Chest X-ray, AP view. Patient: 67 years old, sex M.
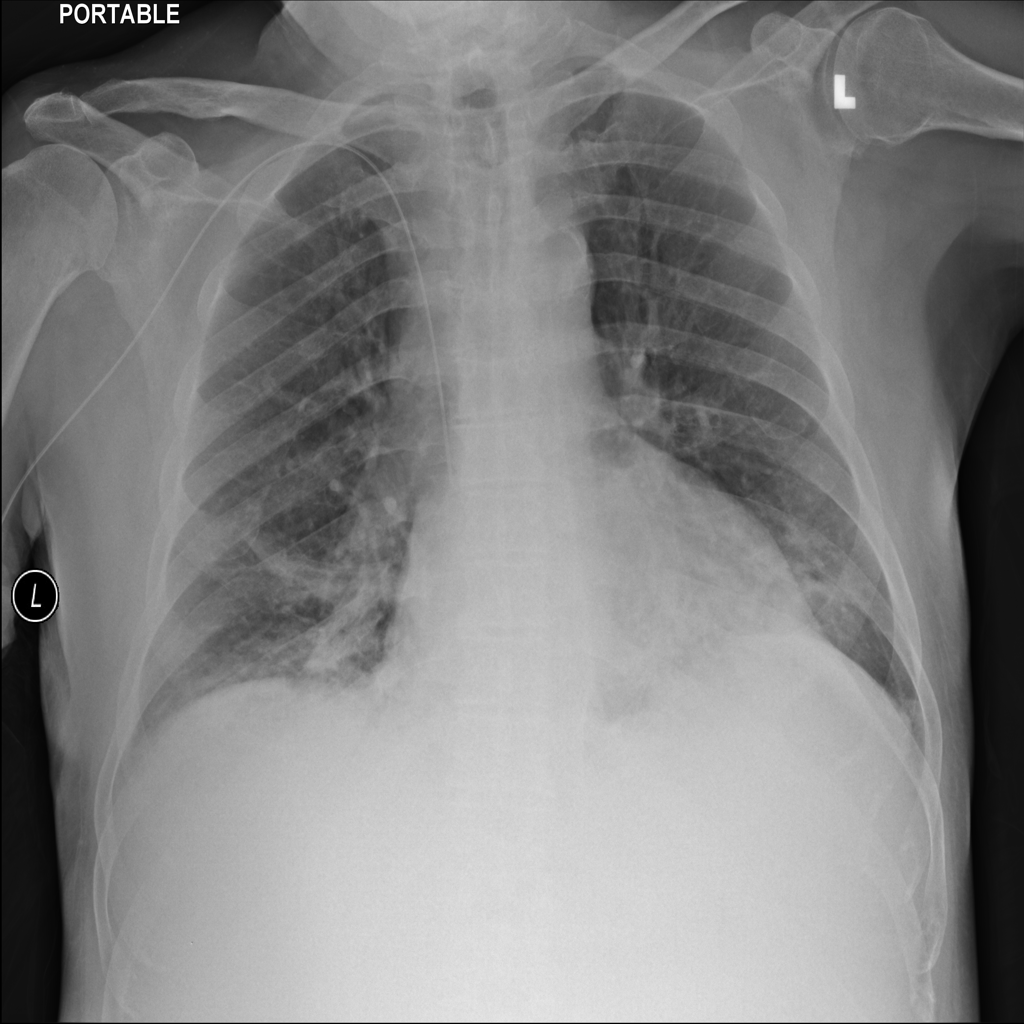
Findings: Infiltration